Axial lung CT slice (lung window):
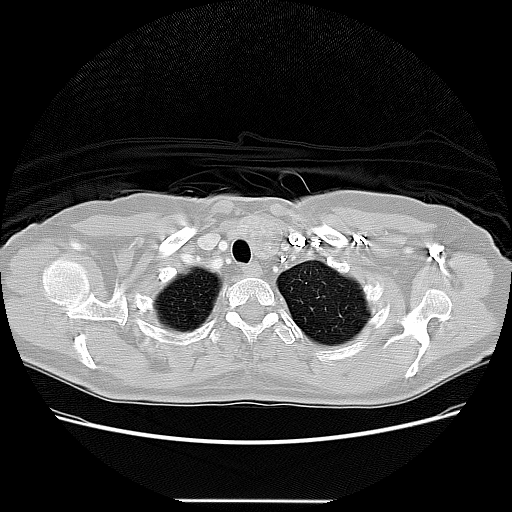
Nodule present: no